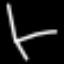
Label: square